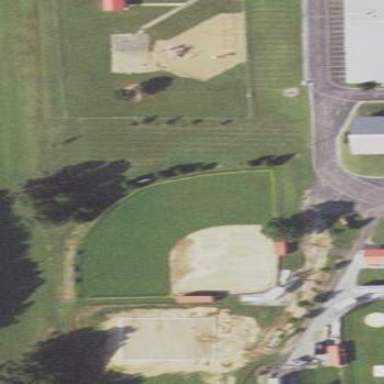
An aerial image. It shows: Baseball pitch for leisure and sports activities.